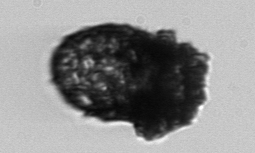
Label: Stenosemella_pacifica